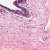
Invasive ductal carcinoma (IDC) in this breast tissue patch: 0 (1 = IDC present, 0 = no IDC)